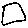
Label: square